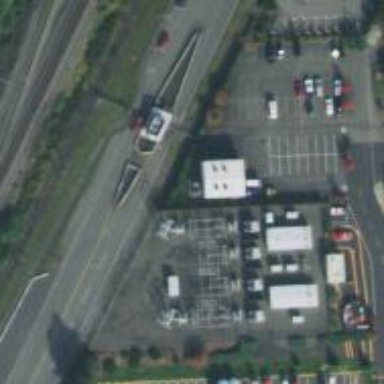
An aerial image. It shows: Distribution level power substation.